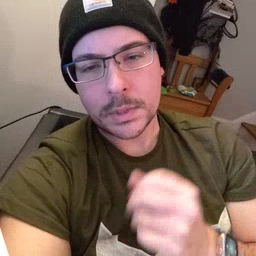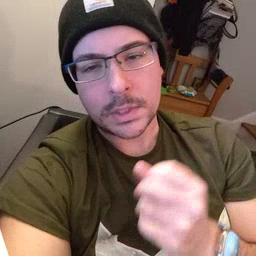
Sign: blue